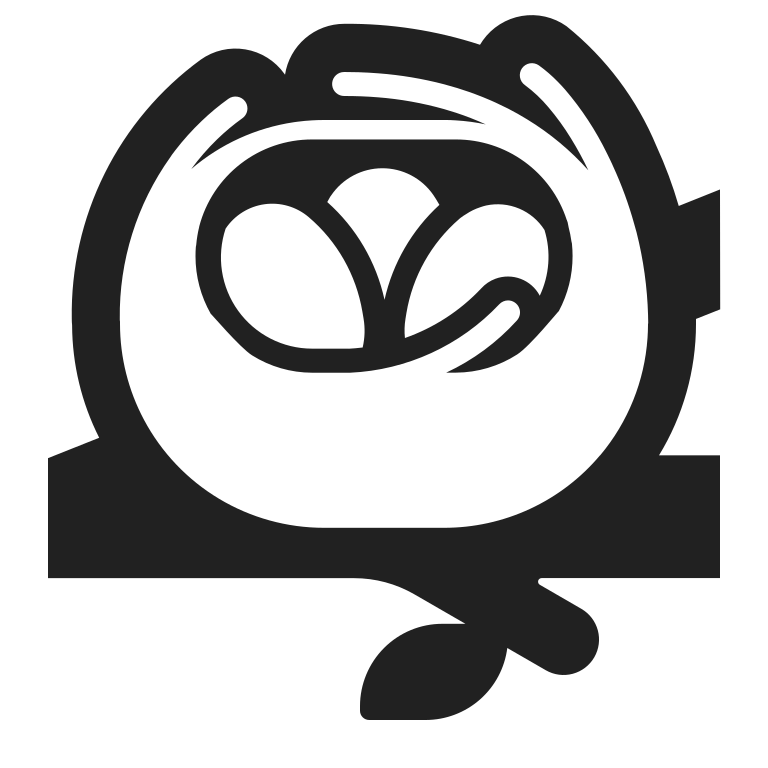
nest with eggs high contrast